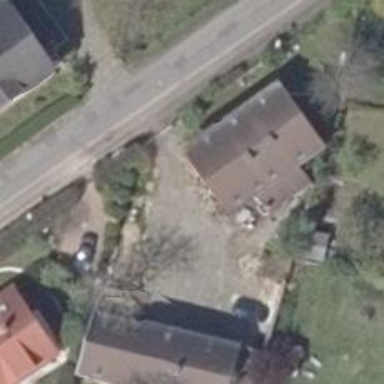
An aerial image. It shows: Driveway.